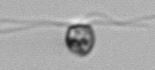
Label: flagellate_morphotype1